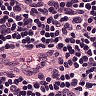
Metastatic tissue present: no